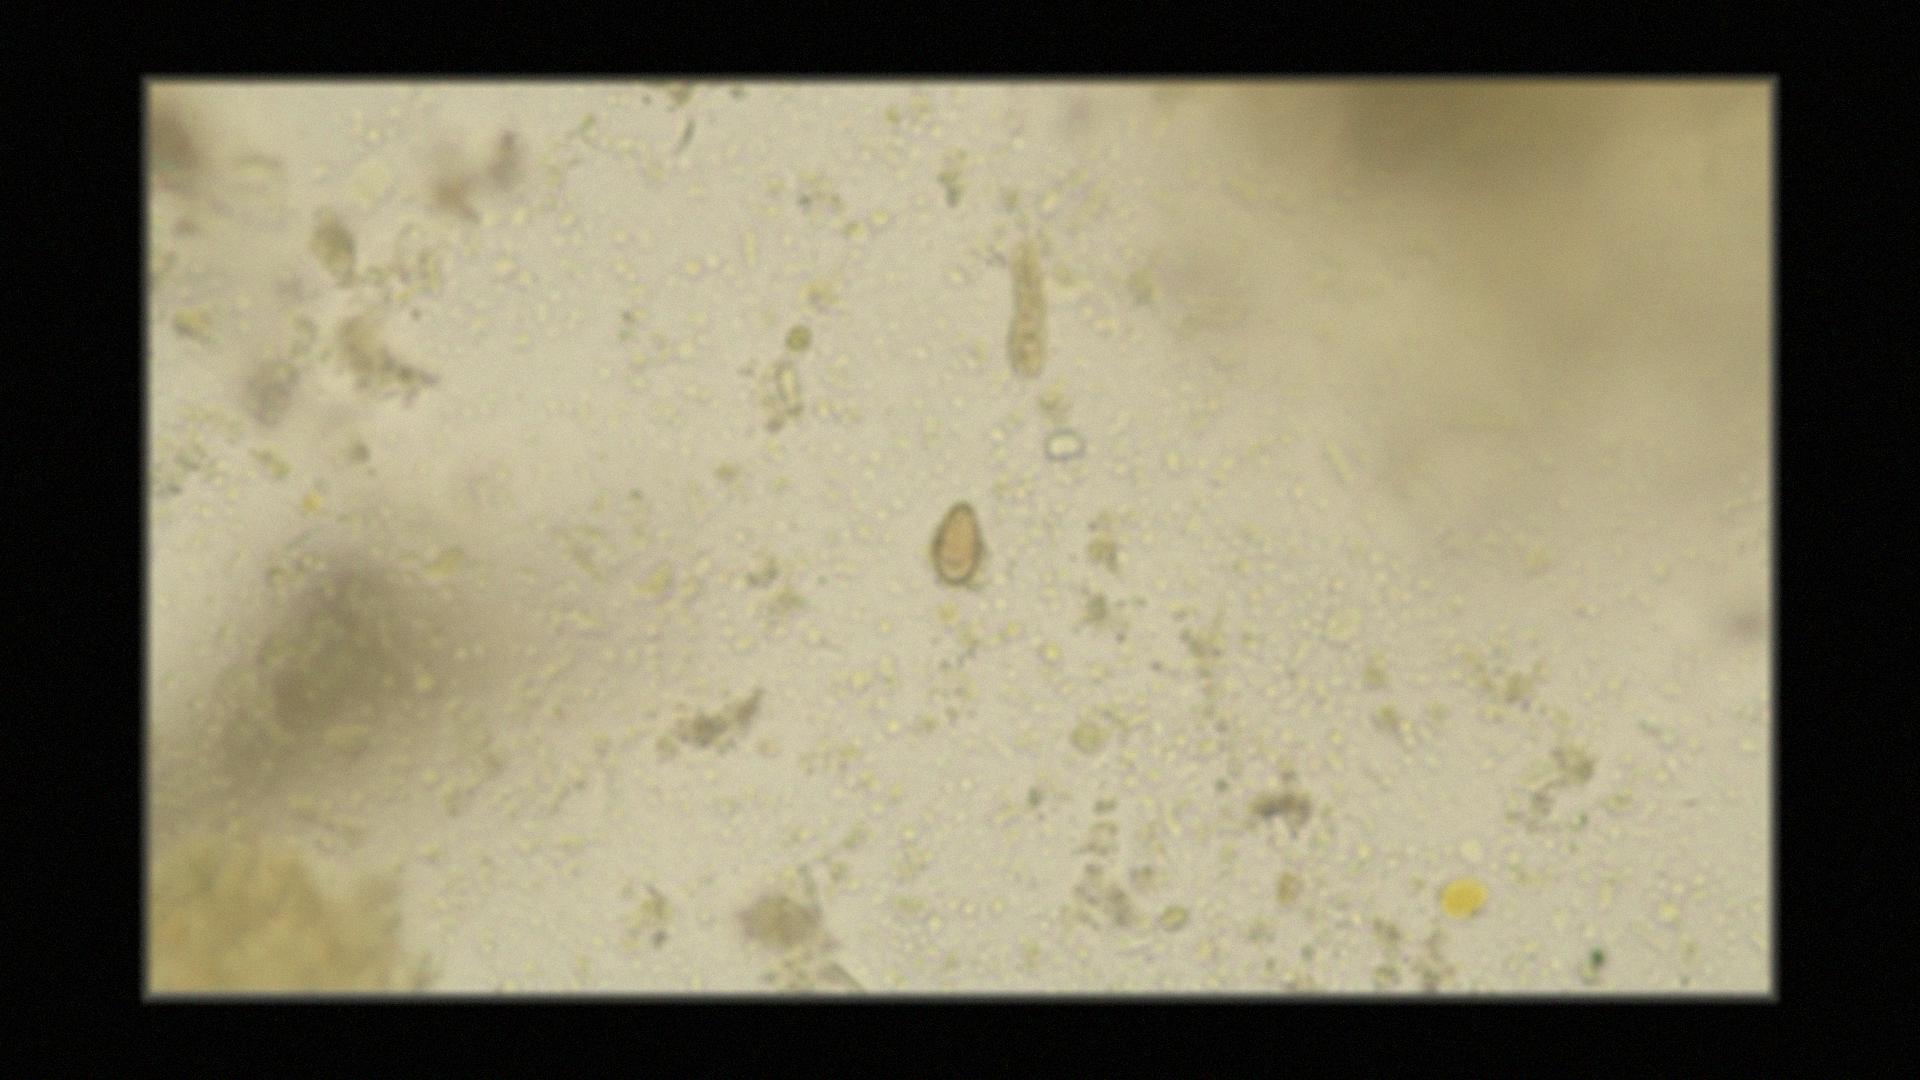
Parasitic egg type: Opisthorchis viverrine